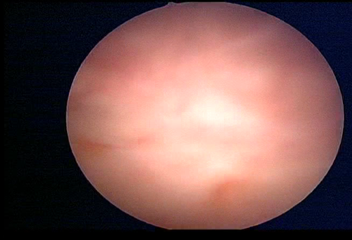
Modality: WLC
Class: Normal mucosa
Bladder cancer association: No